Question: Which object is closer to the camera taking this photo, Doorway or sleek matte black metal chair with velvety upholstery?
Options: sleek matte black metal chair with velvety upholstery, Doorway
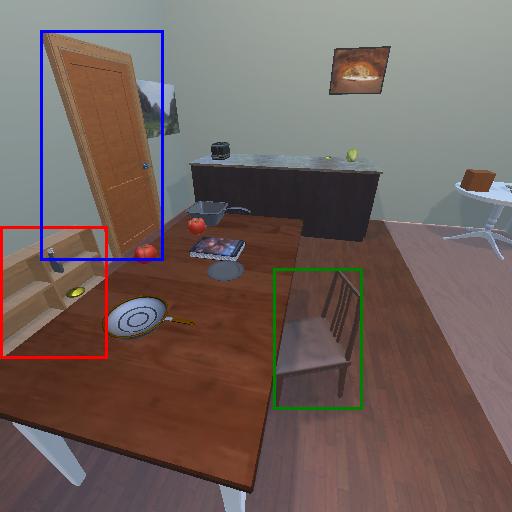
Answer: sleek matte black metal chair with velvety upholstery